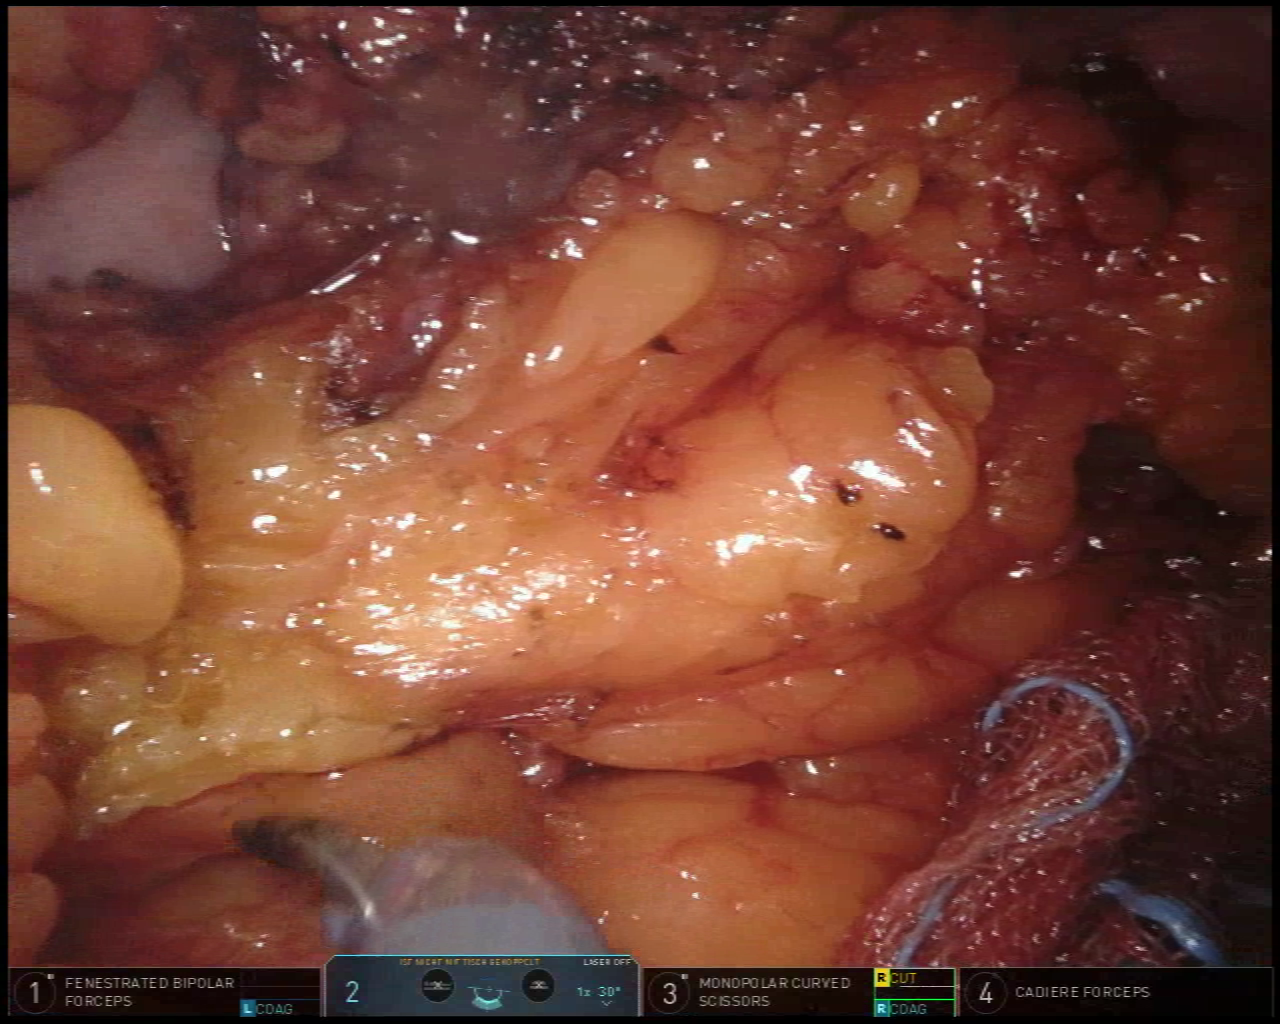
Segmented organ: stomach
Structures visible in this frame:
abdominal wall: no
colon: no
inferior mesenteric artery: no
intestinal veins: no
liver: no
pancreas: no
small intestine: no
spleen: no
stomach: yes
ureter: no
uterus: no
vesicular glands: no